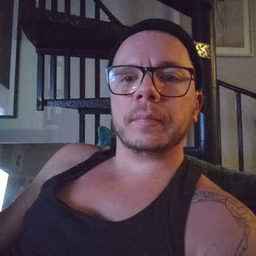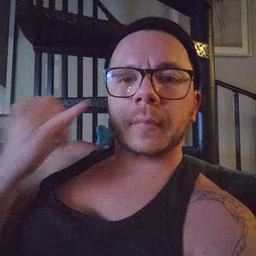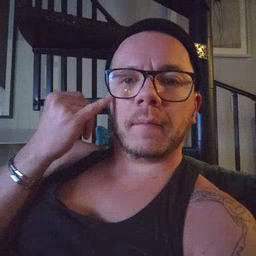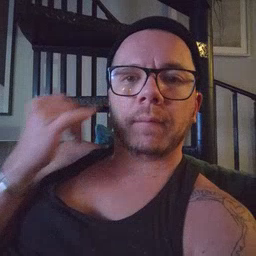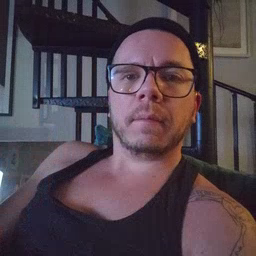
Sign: if